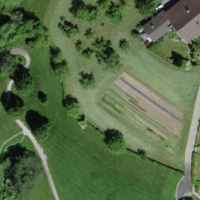
EUNIS habitat code: 52
Species observed at this site:
Medicago sativa
Grus grus